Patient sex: M
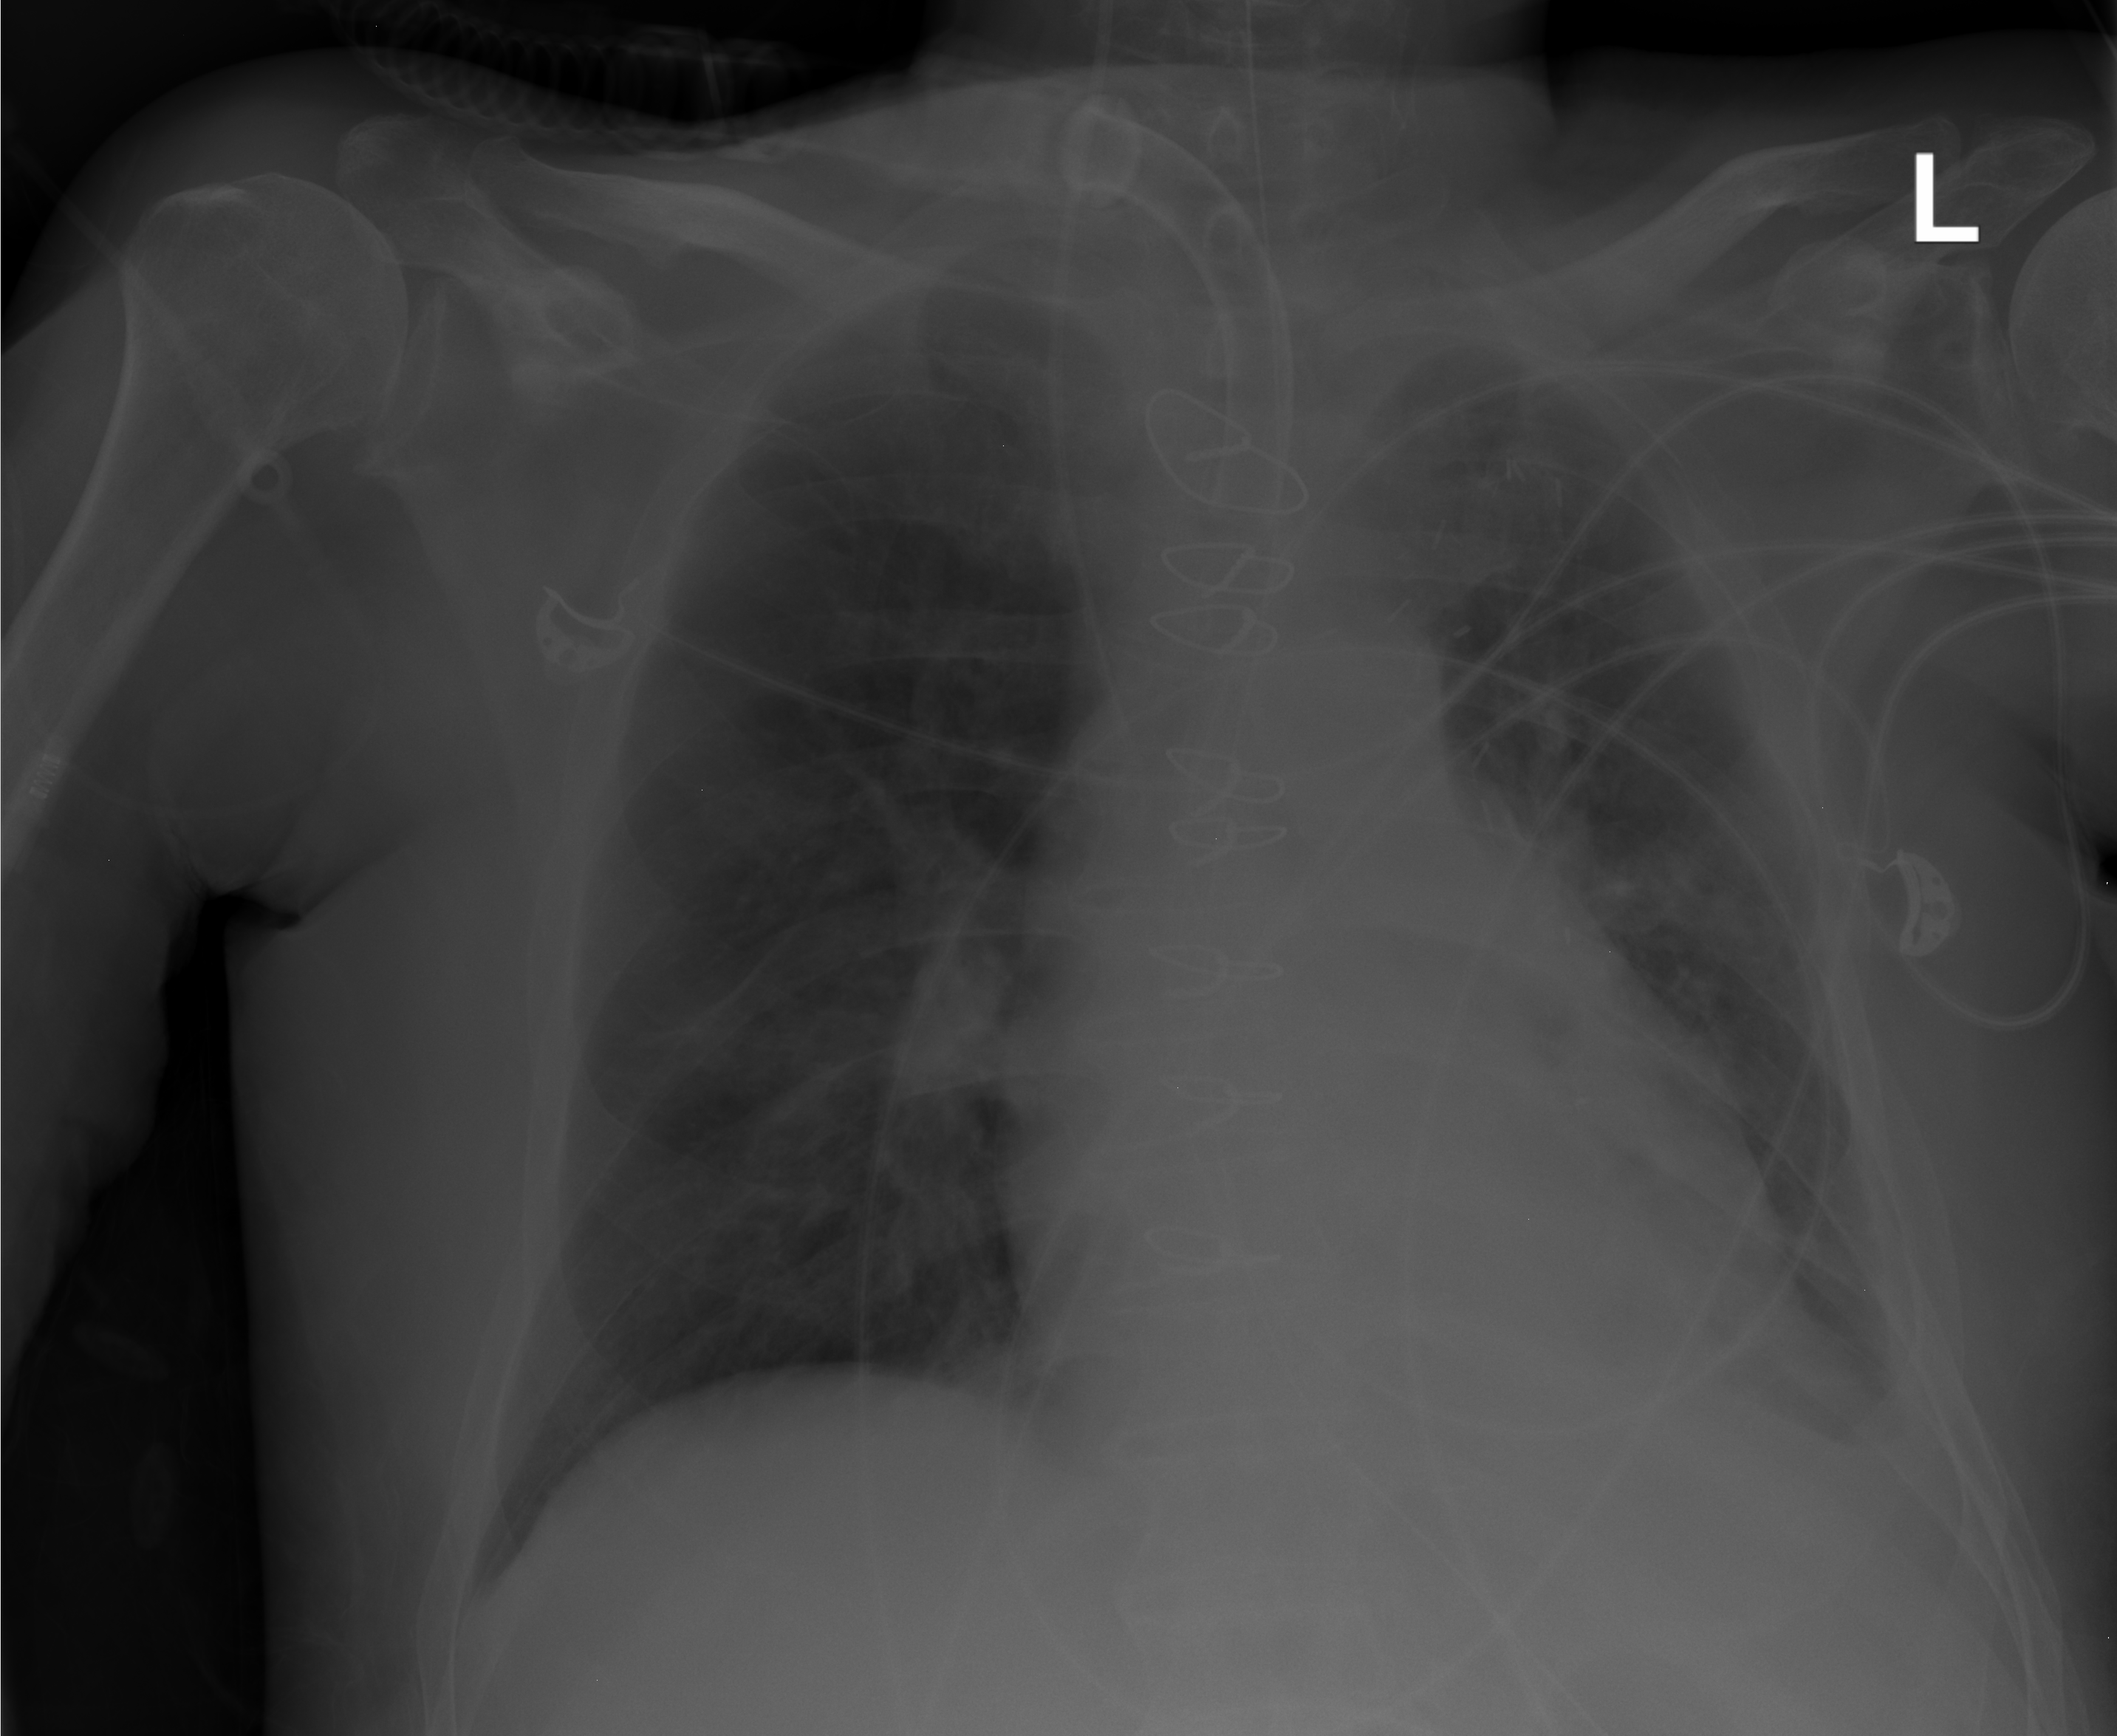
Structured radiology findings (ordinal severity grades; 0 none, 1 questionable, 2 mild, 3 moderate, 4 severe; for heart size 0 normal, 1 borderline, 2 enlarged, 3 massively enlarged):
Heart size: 2
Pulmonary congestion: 0
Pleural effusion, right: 0
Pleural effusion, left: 2
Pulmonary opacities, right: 0
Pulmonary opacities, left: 2
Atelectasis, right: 0
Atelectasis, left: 2